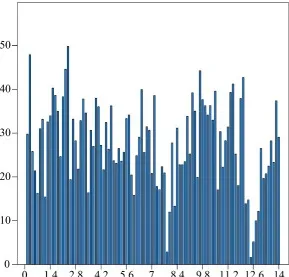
Results of metagenomic next-generation sequencing (mNGS) of bronchoalveolar lavage fluid (BALF) of this patient. (A) The coverage of Influenza A virus H3N2 detected by mNGS. The coverage was 96.3.
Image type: chart (chart)